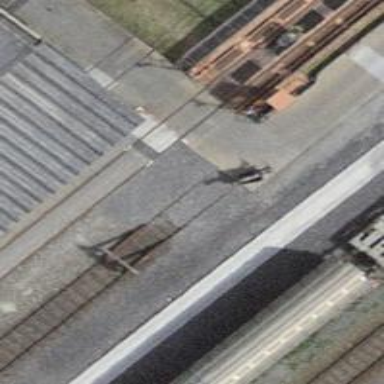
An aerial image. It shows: Disused railway yard with one track.